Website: macys
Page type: gifting
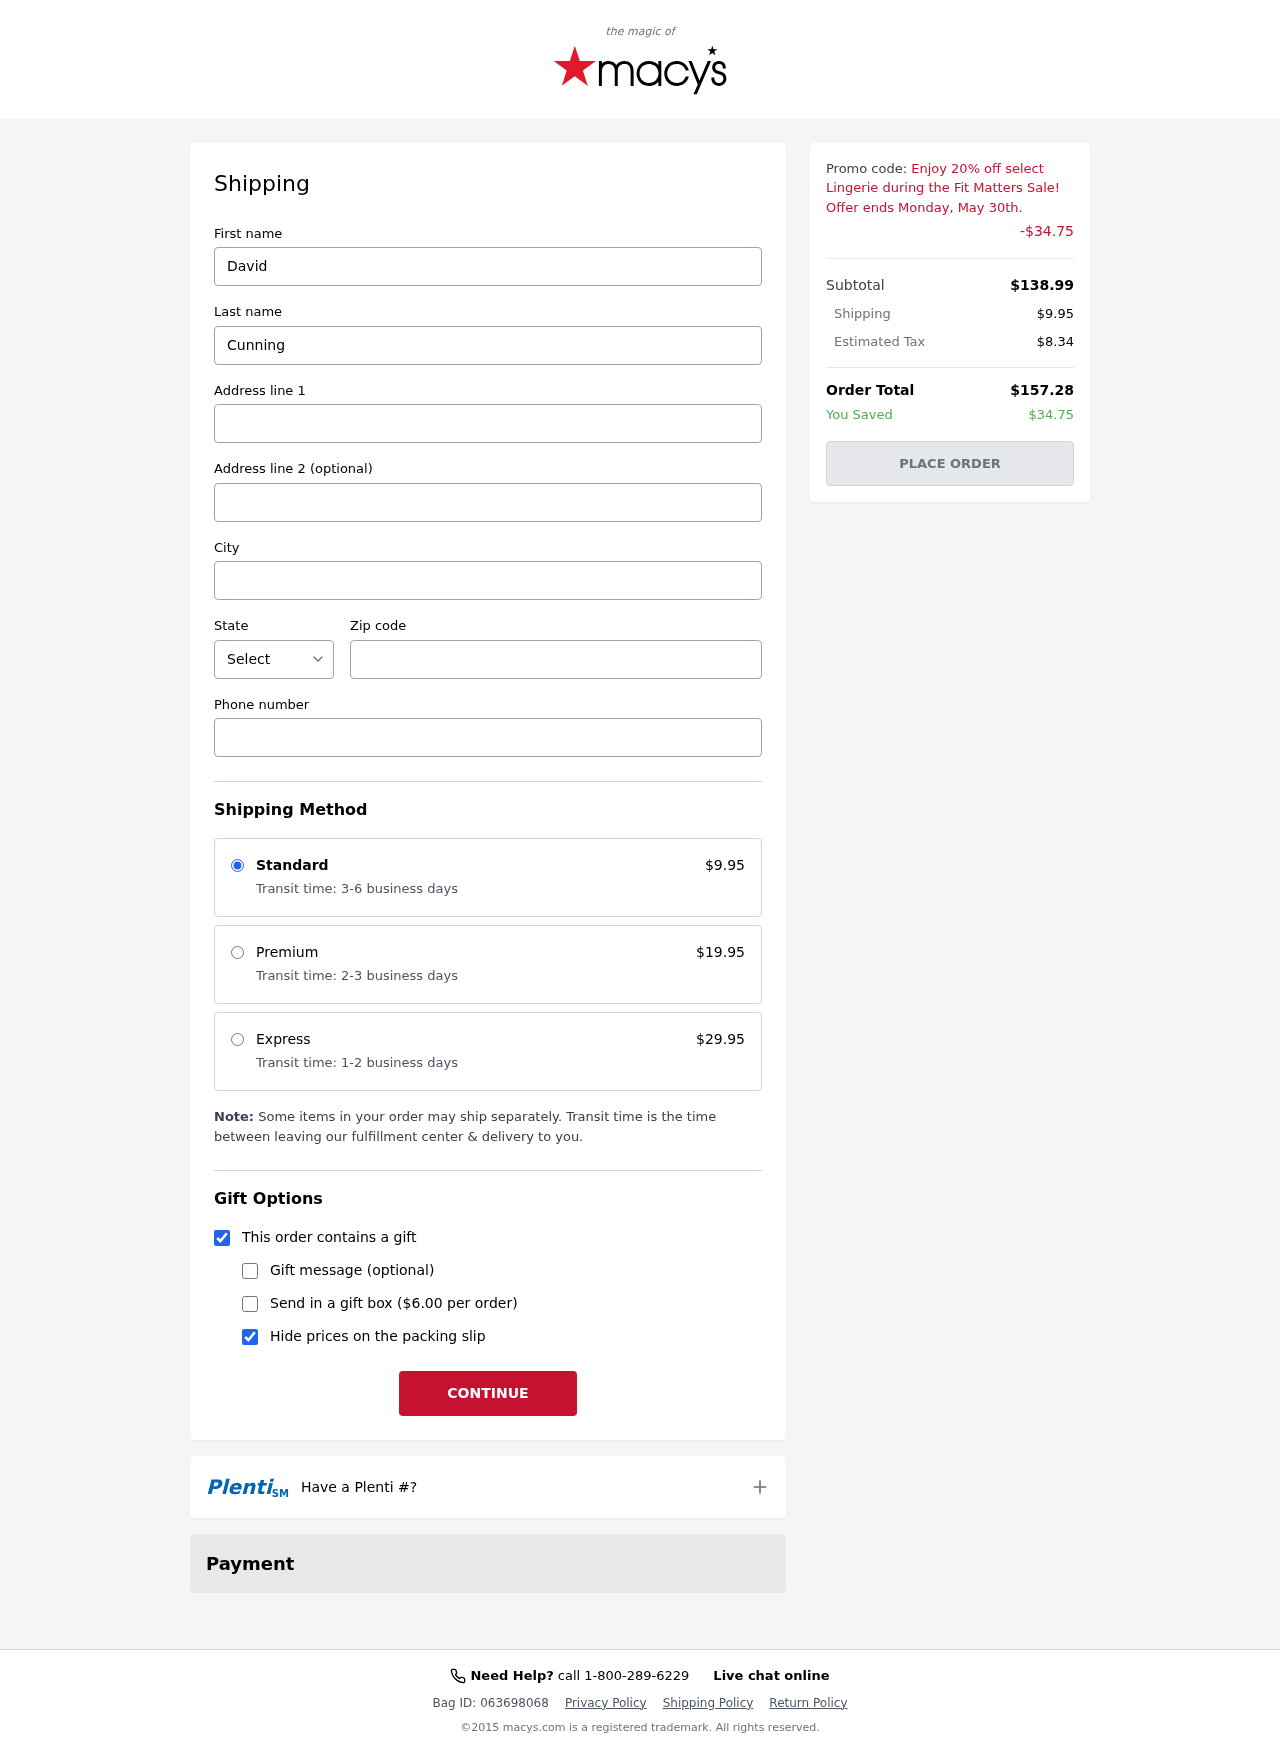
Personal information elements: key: PII_CITY
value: Port Coletown
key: PII_FIRSTNAME
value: David
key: PII_LASTNAME
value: Cunningham
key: PII_PHONE
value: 3143500570
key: PII_POSTCODE
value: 46947
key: PII_STATE_ABBR
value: CT
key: PII_STREET
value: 700 Jones Plains
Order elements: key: ORDER_SHIPPING_COST
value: $9.95
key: ORDER_DISCOUNT
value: -$34.75
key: ORDER_SUBTOTAL
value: $138.99
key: ORDER_TAX
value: $8.34
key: ORDER_TOTAL
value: $157.28
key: ORDER_SAVINGS
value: $34.75